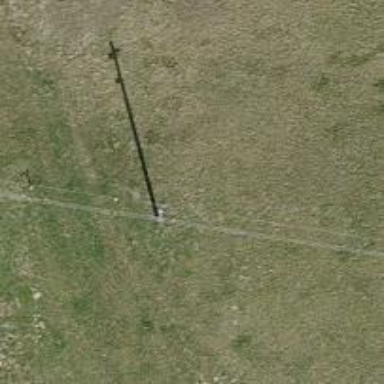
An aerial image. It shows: Power pole.